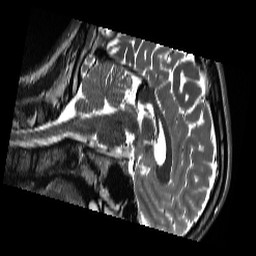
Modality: T2w
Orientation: sagittal
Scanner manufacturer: siemens
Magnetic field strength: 3 T
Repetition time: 13.52 s
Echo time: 0.088 s